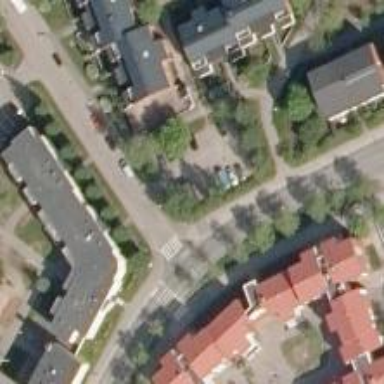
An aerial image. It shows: Uncontrolled crossing on the road.